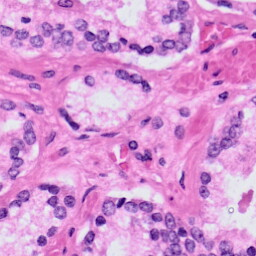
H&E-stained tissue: Prostate